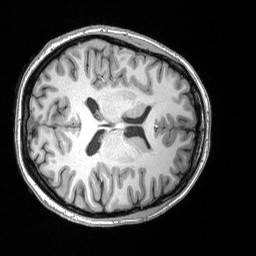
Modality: T1w
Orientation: axial
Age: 27
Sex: female
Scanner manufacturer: siemens
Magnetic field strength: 3 T
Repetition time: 2.53 s
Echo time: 0.00164 s